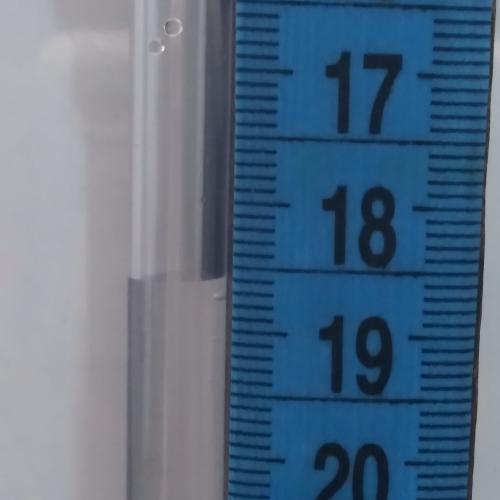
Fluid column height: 18.6 cm